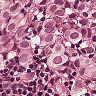
Metastatic tissue present: yes